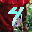
Label: 8